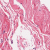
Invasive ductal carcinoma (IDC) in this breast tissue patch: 0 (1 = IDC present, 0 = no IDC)